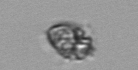
Label: Heterocapsa_rotundata